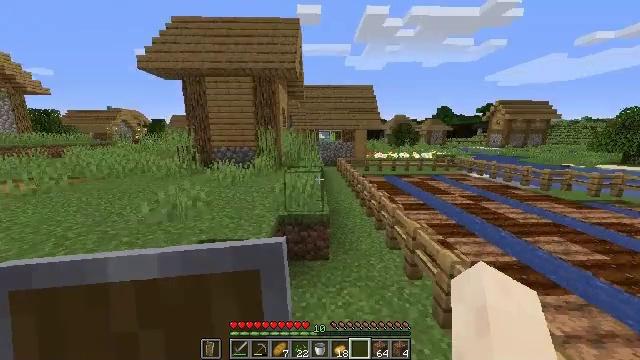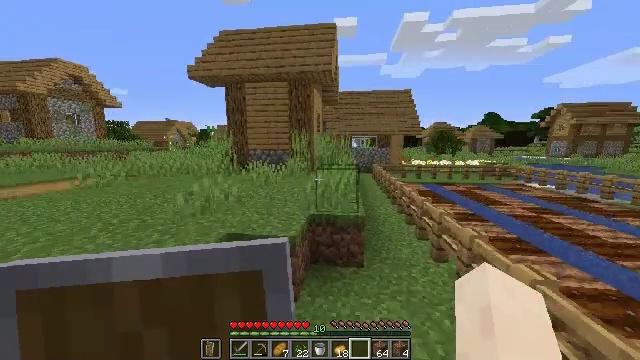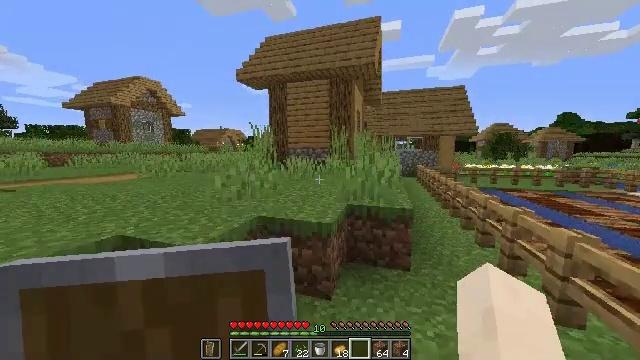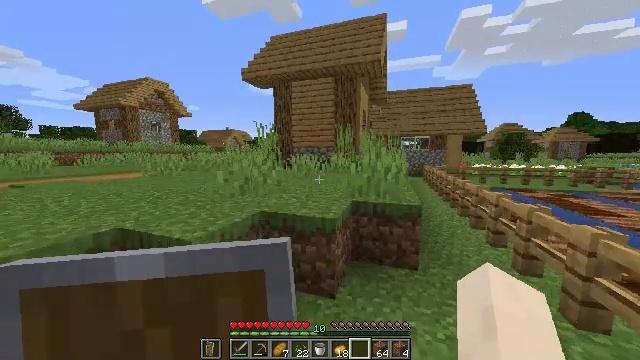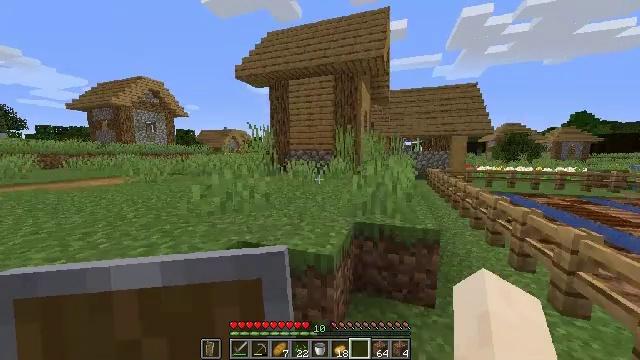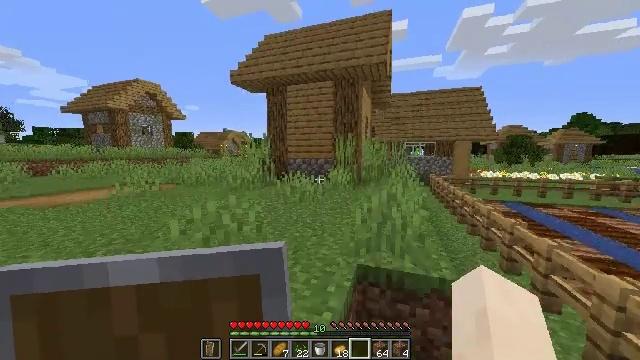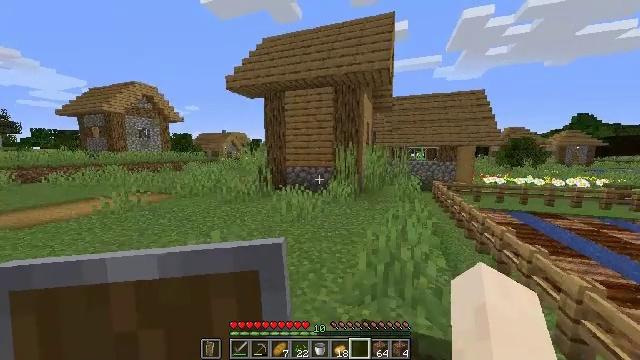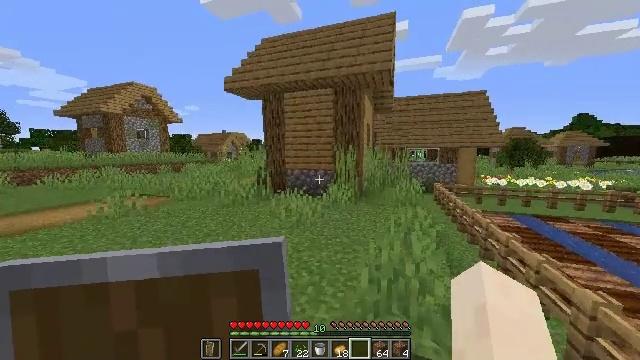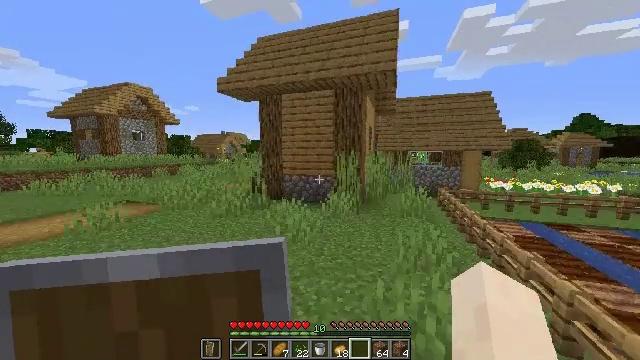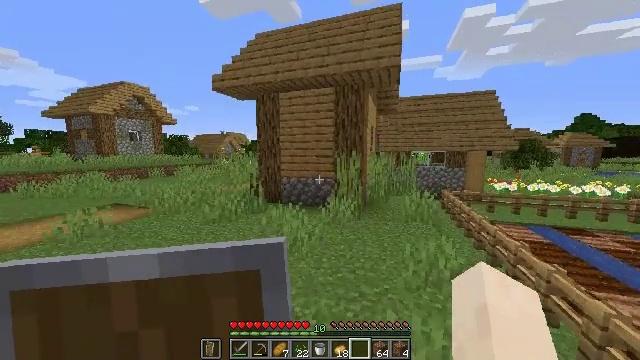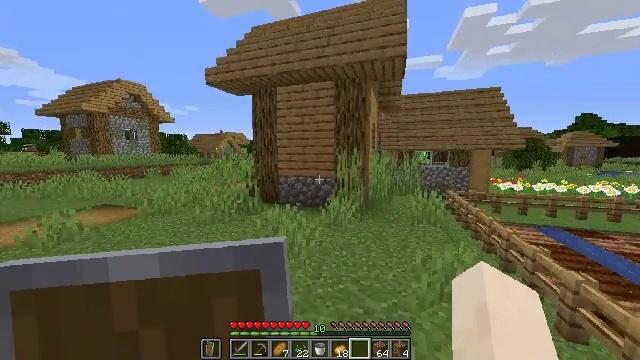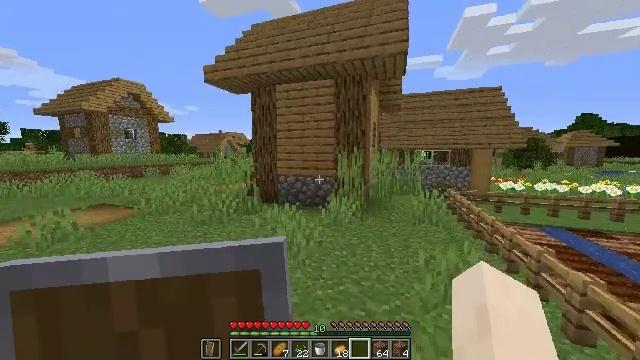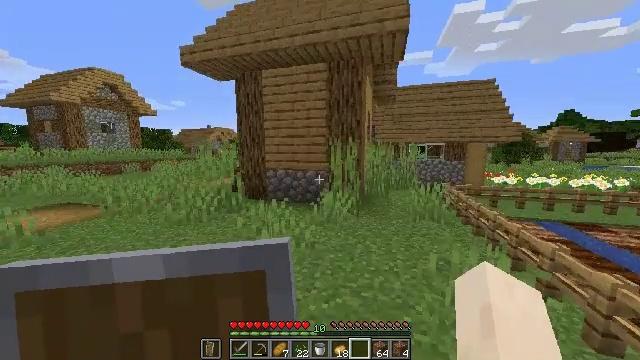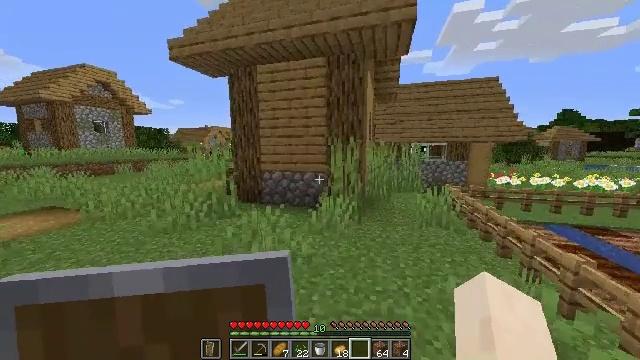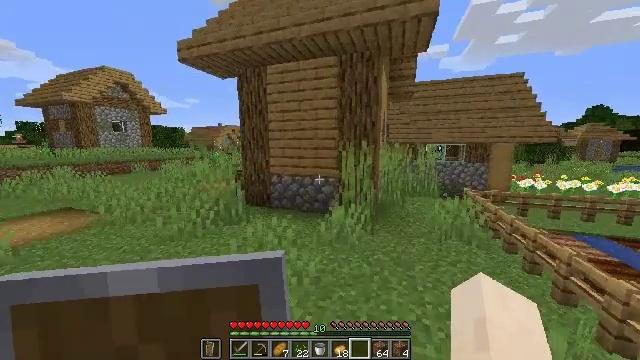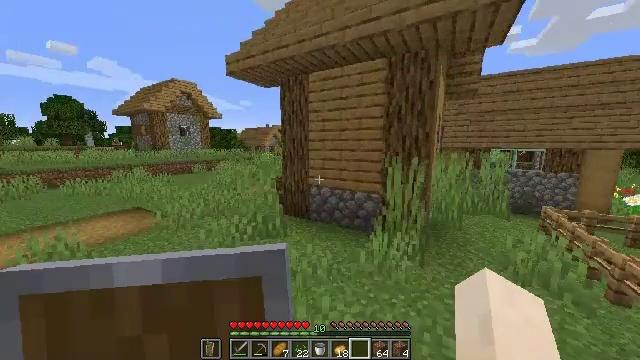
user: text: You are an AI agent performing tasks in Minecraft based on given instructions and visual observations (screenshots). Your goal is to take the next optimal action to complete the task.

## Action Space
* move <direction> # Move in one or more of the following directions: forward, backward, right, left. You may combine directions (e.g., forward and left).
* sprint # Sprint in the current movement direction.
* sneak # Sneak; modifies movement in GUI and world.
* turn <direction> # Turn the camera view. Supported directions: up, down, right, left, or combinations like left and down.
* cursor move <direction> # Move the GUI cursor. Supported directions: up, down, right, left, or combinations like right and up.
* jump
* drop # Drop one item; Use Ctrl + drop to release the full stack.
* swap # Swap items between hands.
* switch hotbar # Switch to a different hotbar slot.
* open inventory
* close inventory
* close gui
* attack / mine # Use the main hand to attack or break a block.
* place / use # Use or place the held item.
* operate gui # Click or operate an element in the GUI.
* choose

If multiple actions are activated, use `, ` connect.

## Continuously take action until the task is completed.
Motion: motion action
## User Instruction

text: Craft a stone hoe by combining cobblestone with sticks.
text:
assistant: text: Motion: move forward, turn left and up
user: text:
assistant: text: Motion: move forward, turn left and up
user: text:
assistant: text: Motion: move forward, turn left
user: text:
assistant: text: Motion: move forward, jump
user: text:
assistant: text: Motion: move forward, jump
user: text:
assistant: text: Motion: move forward, jump
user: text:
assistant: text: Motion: move forward, jump
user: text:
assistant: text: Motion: move forward
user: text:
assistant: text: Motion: move forward
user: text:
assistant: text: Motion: move forward
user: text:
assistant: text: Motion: move forward
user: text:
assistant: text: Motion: move forward, turn right
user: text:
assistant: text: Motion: move forward
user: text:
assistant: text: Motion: move forward, turn left, jump
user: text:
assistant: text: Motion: move forward, turn left, jump
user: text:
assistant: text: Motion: move forward, turn left, jump
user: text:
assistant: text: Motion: move forward, turn left, jump
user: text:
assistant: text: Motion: move forward, turn left
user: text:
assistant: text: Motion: move forward, turn left
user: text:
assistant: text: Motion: move forward, turn left
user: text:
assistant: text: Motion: move forward, turn left
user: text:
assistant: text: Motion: move forward, turn left
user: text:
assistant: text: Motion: move forward
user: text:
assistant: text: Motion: move forward
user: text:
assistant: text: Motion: move forward, jump
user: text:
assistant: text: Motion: move forward, jump
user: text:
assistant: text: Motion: move forward, jump
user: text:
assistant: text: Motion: move forward, jump
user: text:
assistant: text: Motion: move forward
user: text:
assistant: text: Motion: move forward